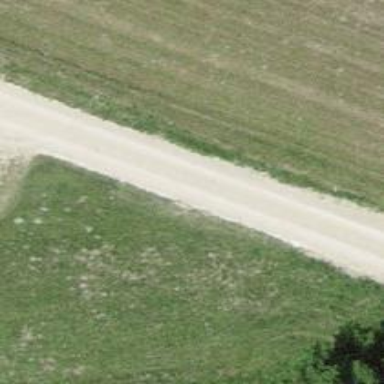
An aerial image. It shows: Unclassified road with compacted surface.